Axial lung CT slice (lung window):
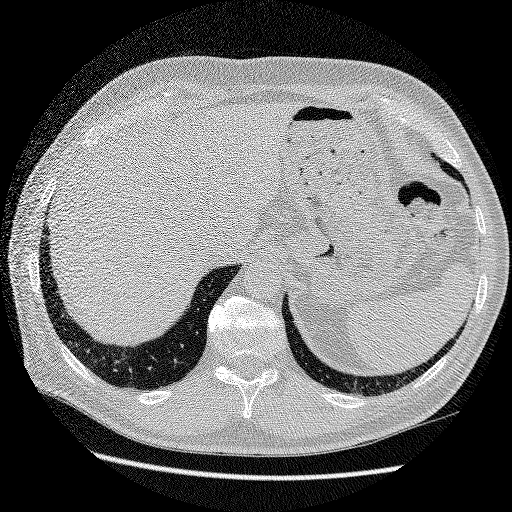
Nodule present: no